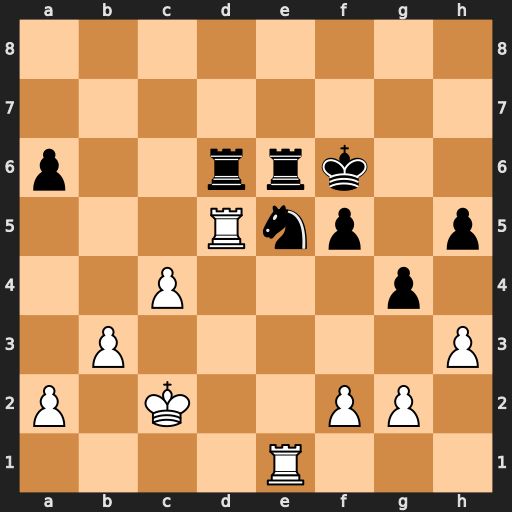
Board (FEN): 8/8/p2rrk2/3Rnp1p/2P3p1/1P5P/P1K2PP1/4R3
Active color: w
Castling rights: -
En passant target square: -
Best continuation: Rexe5 Rxe5 Rxd6+